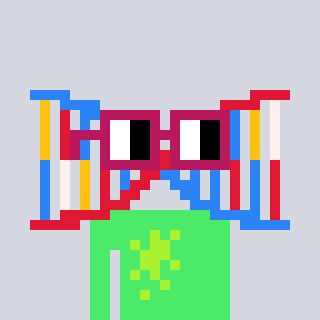
a pixel art character with square dark red glasses, a dna-shaped head and a teal-colored body on a cool background